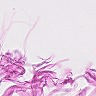
Metastatic tissue present: no